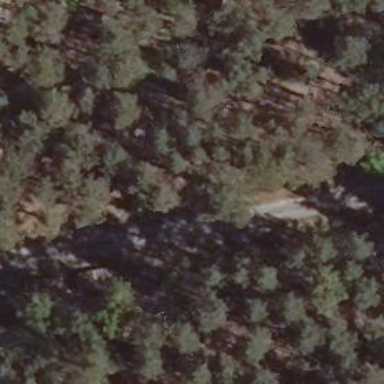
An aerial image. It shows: Service road with gravel surface and grade 2 track type.